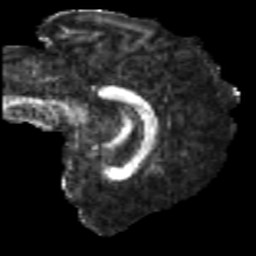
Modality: FA
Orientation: sagittal
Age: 46
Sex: male
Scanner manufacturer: siemens
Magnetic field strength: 3 T
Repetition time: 5 s
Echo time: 0.092 s